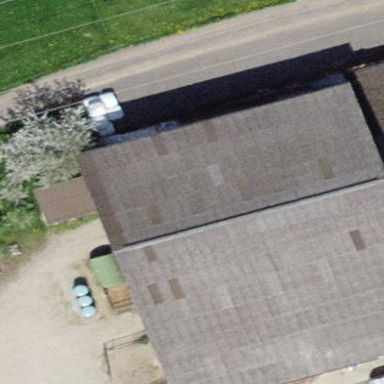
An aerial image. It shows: Barn.